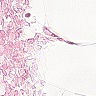
Metastatic tissue present: no